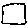
Label: square